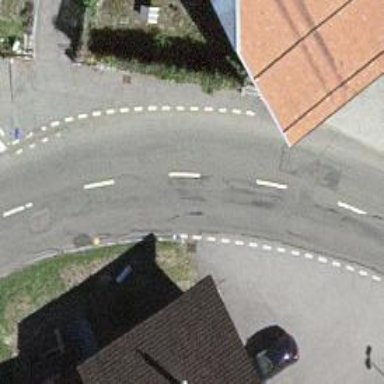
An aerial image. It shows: Secondary road.